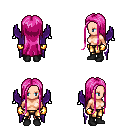
a pixel art fantasy rpg character, female body template, human, light skin, purple wings, gold greaves, pink extra-long hairstyle, gold gloves, black shoes, four views (front, back, left, right), 2x2 character sprite sheet, small pixel art, hard edges, no anti-aliasing